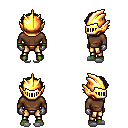
a pixel art fantasy rpg character, male body template, orc, green skin, brown long-sleeve shirt, gold greaves, raven curly afro hairstyle, gold helm, metal gloves, white slippers, four views (front, back, left, right), 2x2 character sprite sheet, small pixel art, hard edges, no anti-aliasing